Question: Is it possible to create pinterest like layout on Android using 'GridView'? I want to create image gallery using 'GridView' but I am not sure if it is good solution. I do not want create three 'LinearLayouts' (I think that this solution is not good: <URL>
Any ideas ;)?

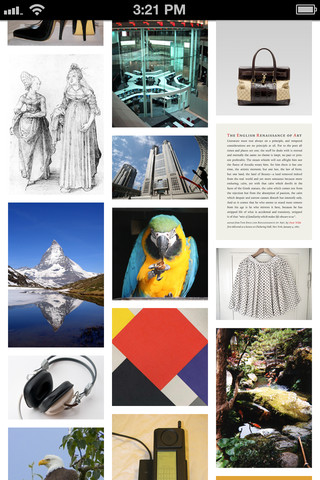
Answer: Create layout like as follow
'''
<ScrollView...>
<LinearLayout....
android:id="@+id/linear1"
orientation="horizontal">
<LinearLayout....
android:id="@+id/linear2"
android:layout_weight="0.33"
orientation="vertical">
<LinearLayout....
android:id="@+id/linear3"
android:layout_weight="0.33"
orientation="vertical">
<LinearLayout....
android:layout_weight="0.33"
orientation="vertical">
</LinearLayout>
</ScrollView>
'''
Now add your 'ImageView' dynamically in layouts
'''
linear1 = (LinearLayout) findViewById(R.id.linear1);
linear2 = (LinearLayout) findViewById(R.id.linear2);
linear3 = (LinearLayout) findViewById(R.id.linear3);
for(int i=0;i<n;i++)
{
ImageView iv = new ImageView(this);
iv.setImageResource(R.id.icon);
int j = count % 3; <----
if(j==0)
linear1.addView(iv);
else if(j==1)
linear2.addView(iv);
else
linear3.addView(iv);
}
'''